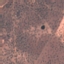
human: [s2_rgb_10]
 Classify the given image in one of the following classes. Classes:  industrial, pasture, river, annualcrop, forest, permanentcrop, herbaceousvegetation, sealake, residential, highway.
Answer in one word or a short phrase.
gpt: PermanentCrop